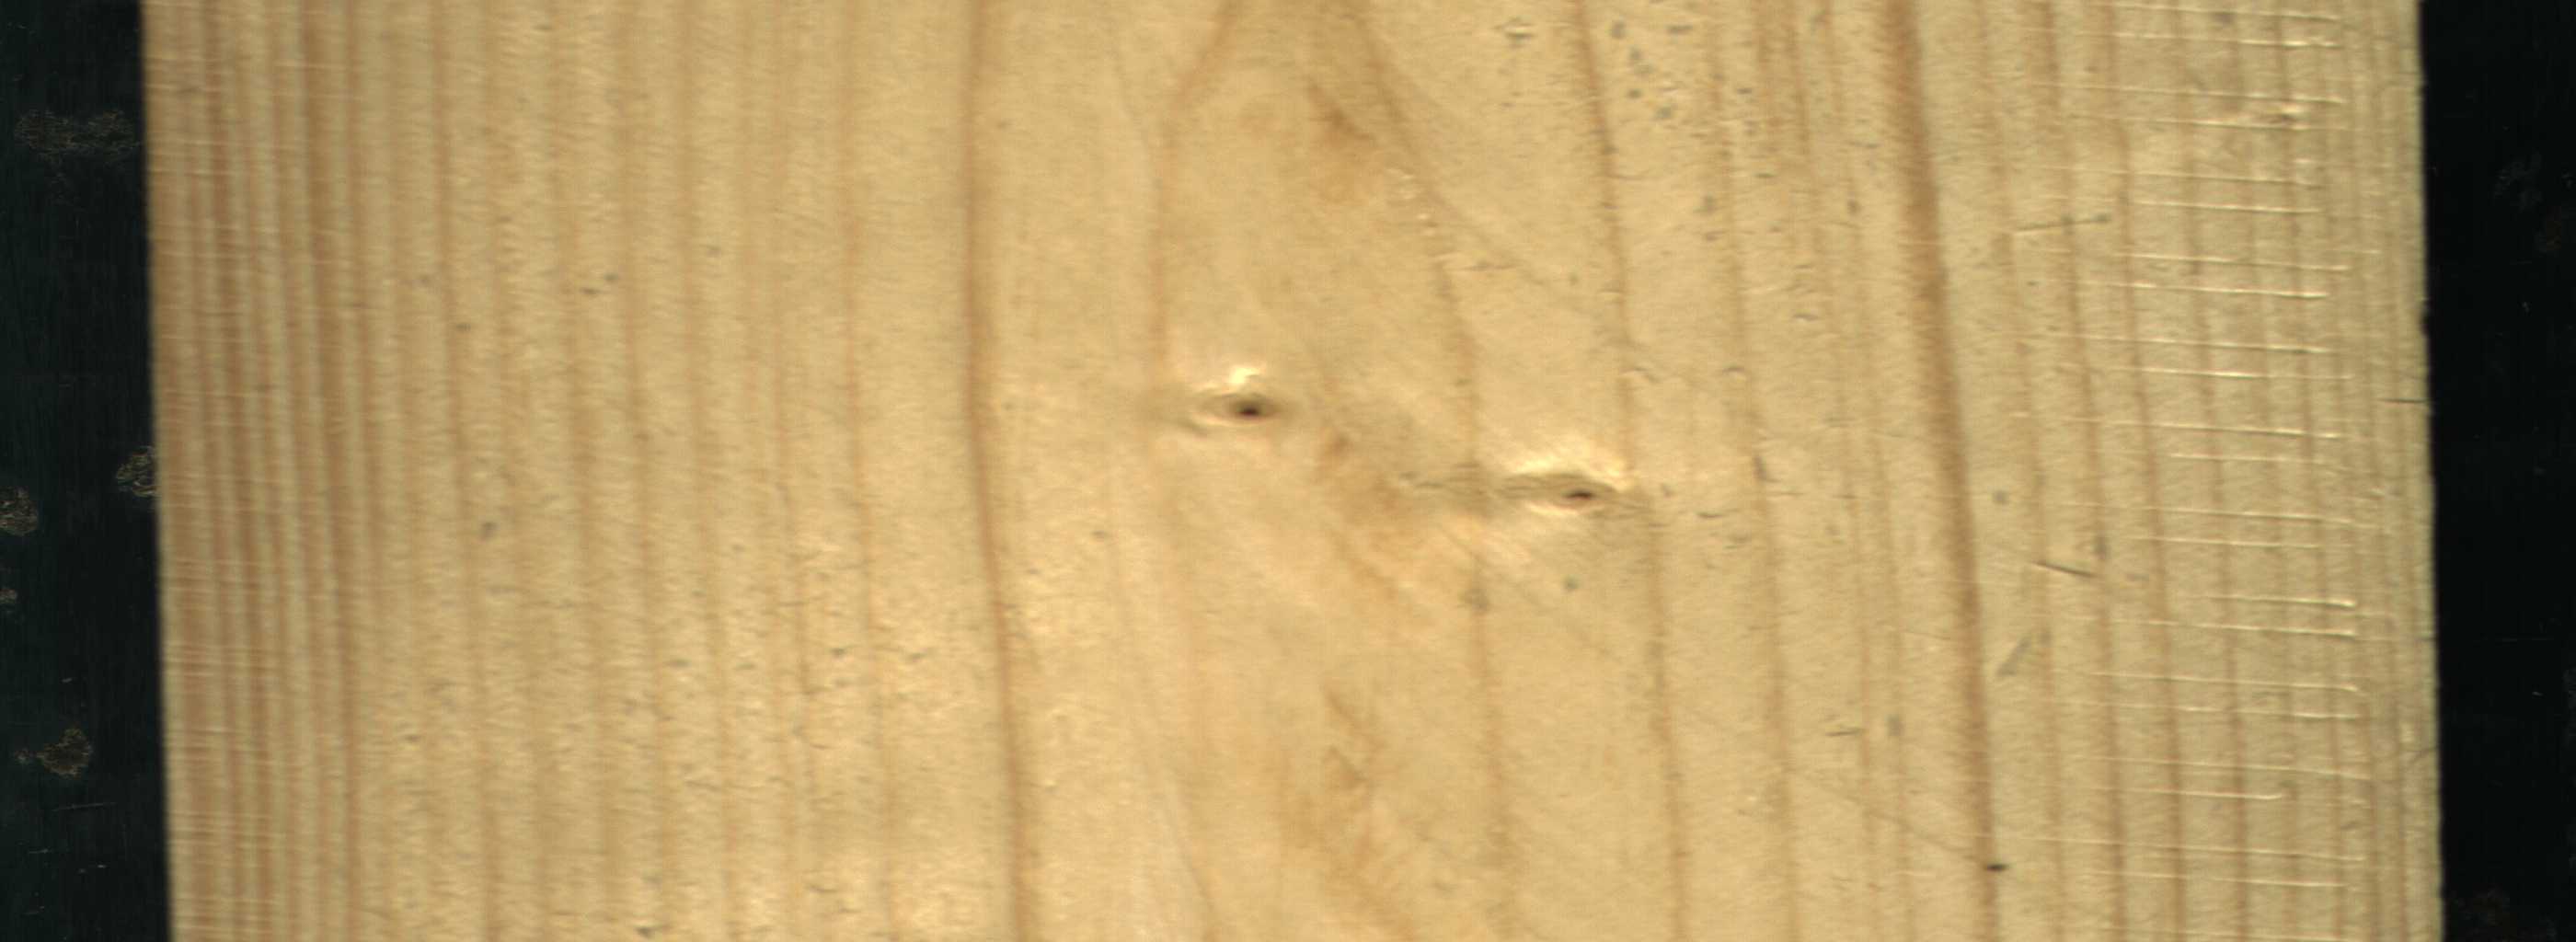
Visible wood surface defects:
Live_Knot
Live_Knot